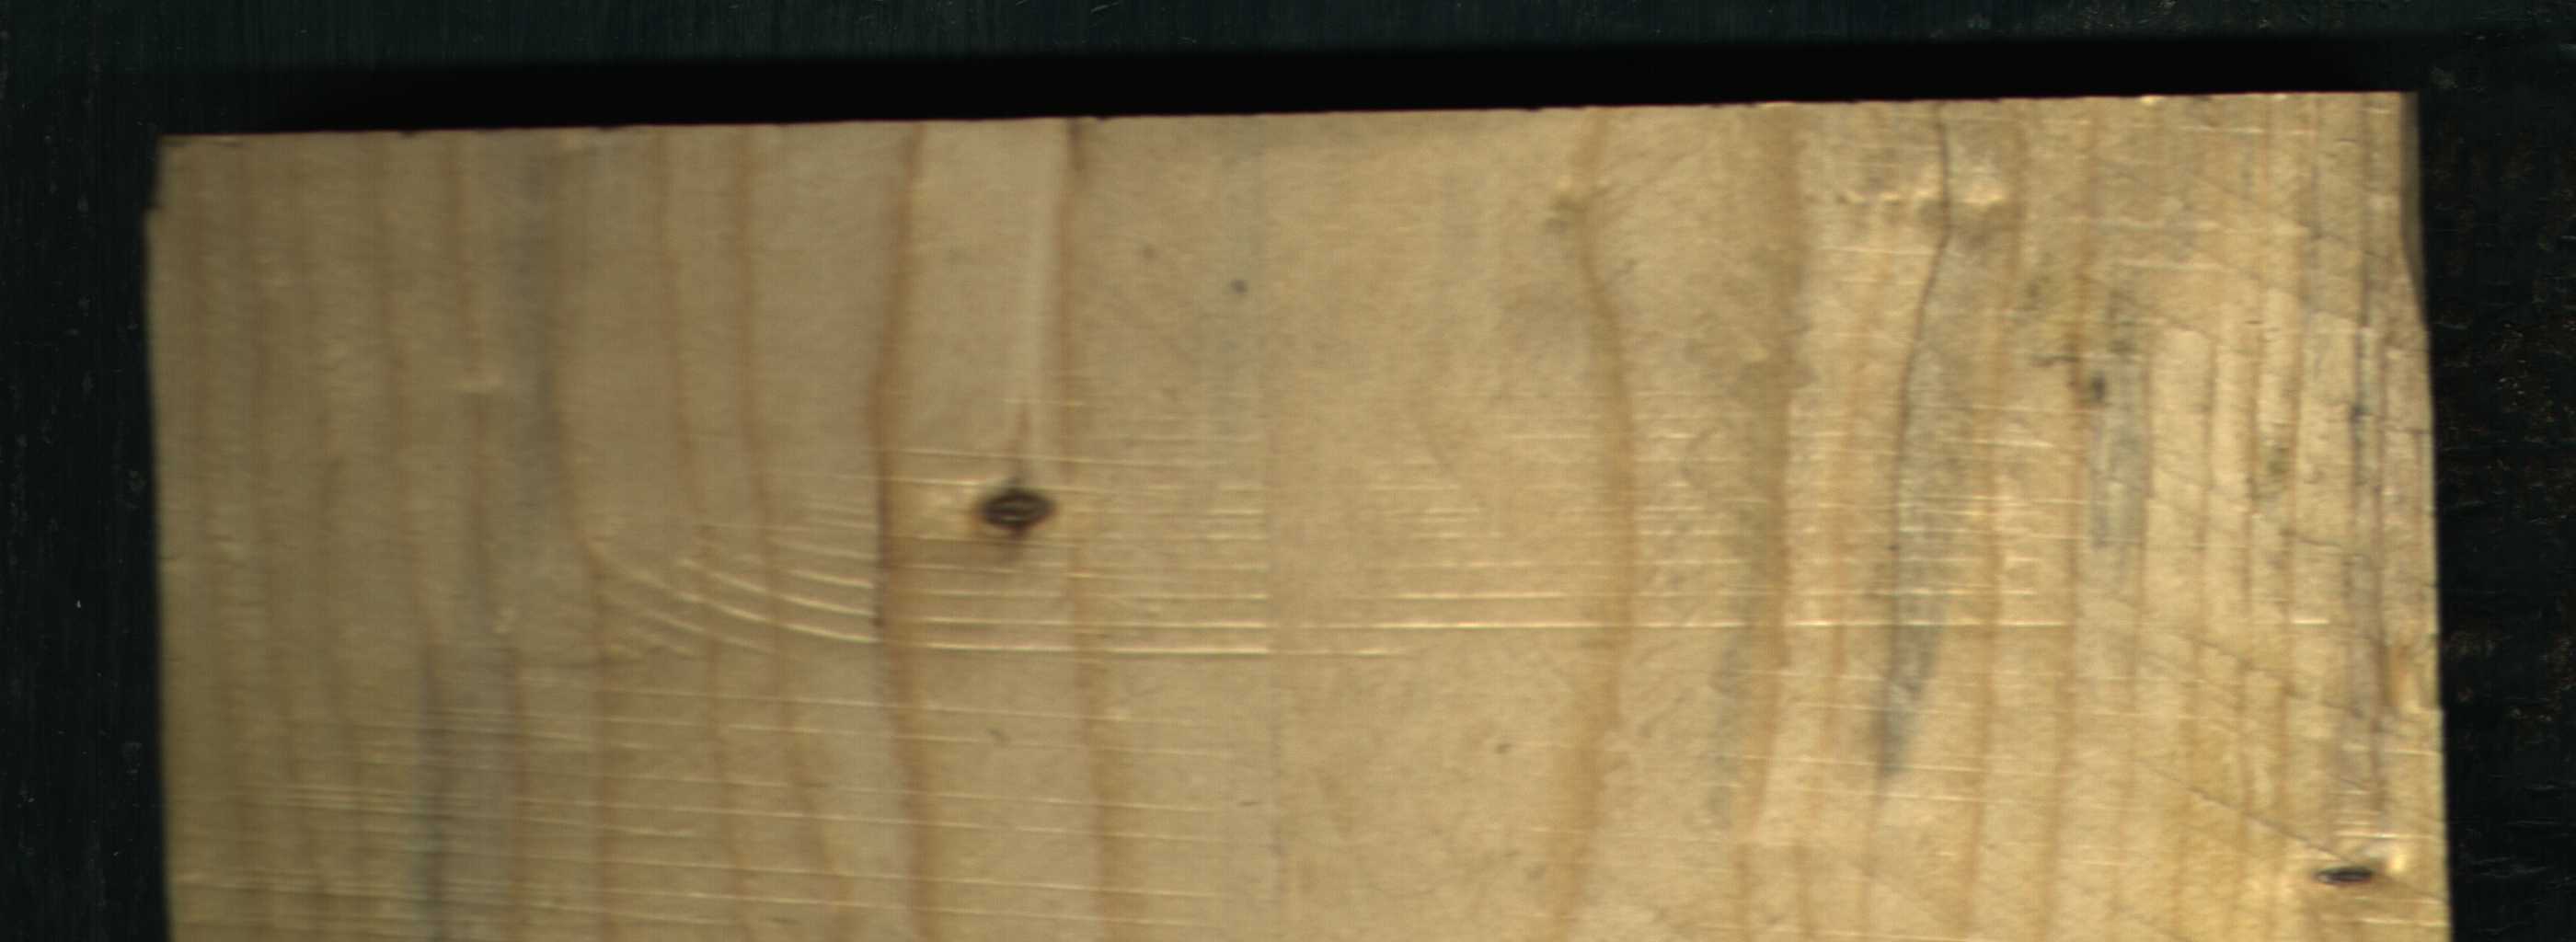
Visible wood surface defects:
Live_Knot
Live_Knot